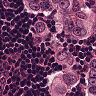
Metastatic tissue present: yes